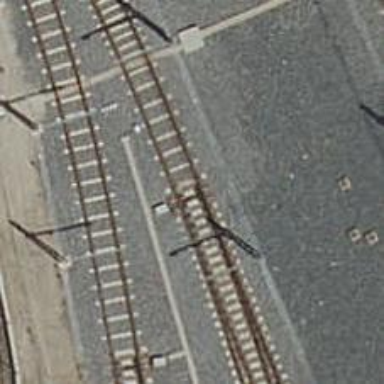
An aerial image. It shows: Railway switch.